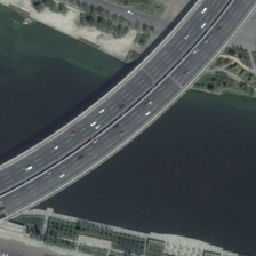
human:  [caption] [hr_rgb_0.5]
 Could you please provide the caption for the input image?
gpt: There is a bridge on the river with green trees and roads.

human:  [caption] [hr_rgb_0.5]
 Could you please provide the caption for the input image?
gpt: There is a bridge on the river, lined with green trees and smooth roads.

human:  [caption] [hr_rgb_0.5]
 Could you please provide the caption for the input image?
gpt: A curved bridge connects the lush banks of the river.

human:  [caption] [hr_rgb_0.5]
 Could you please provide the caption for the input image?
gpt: Curved bridges connect the prosperity of rivers.

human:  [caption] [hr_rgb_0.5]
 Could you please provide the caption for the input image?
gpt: There is a bridge on the river, lined with green trees and criss-crossing roads.